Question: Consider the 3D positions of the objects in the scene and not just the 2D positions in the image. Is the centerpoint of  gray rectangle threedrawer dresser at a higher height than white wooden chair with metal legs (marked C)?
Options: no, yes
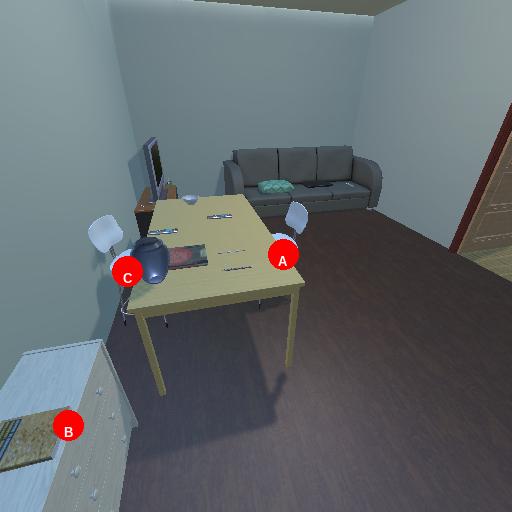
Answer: no